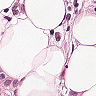
Metastatic tissue present: yes